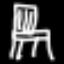
Label: chair